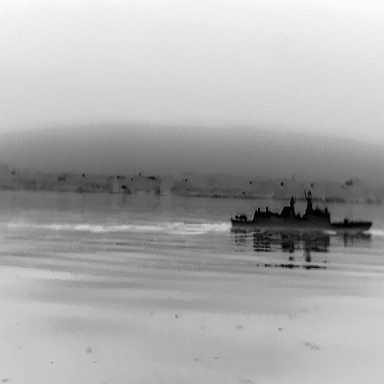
There is a warship in the infrared image.